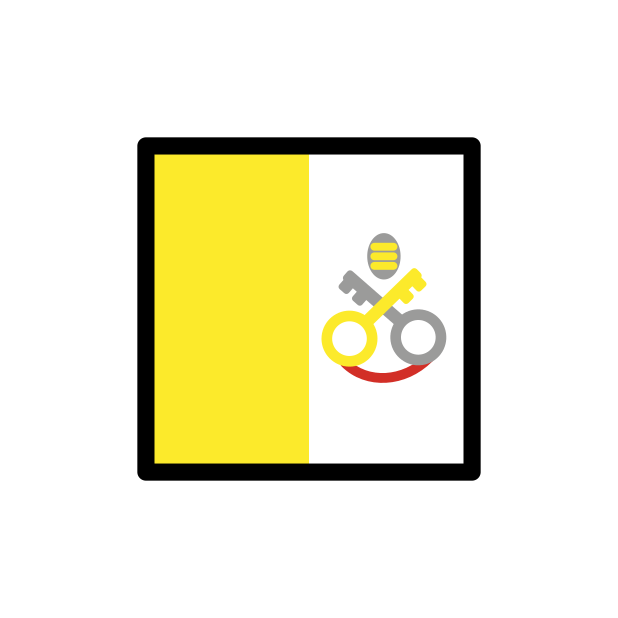
flag: Vatican City